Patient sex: F
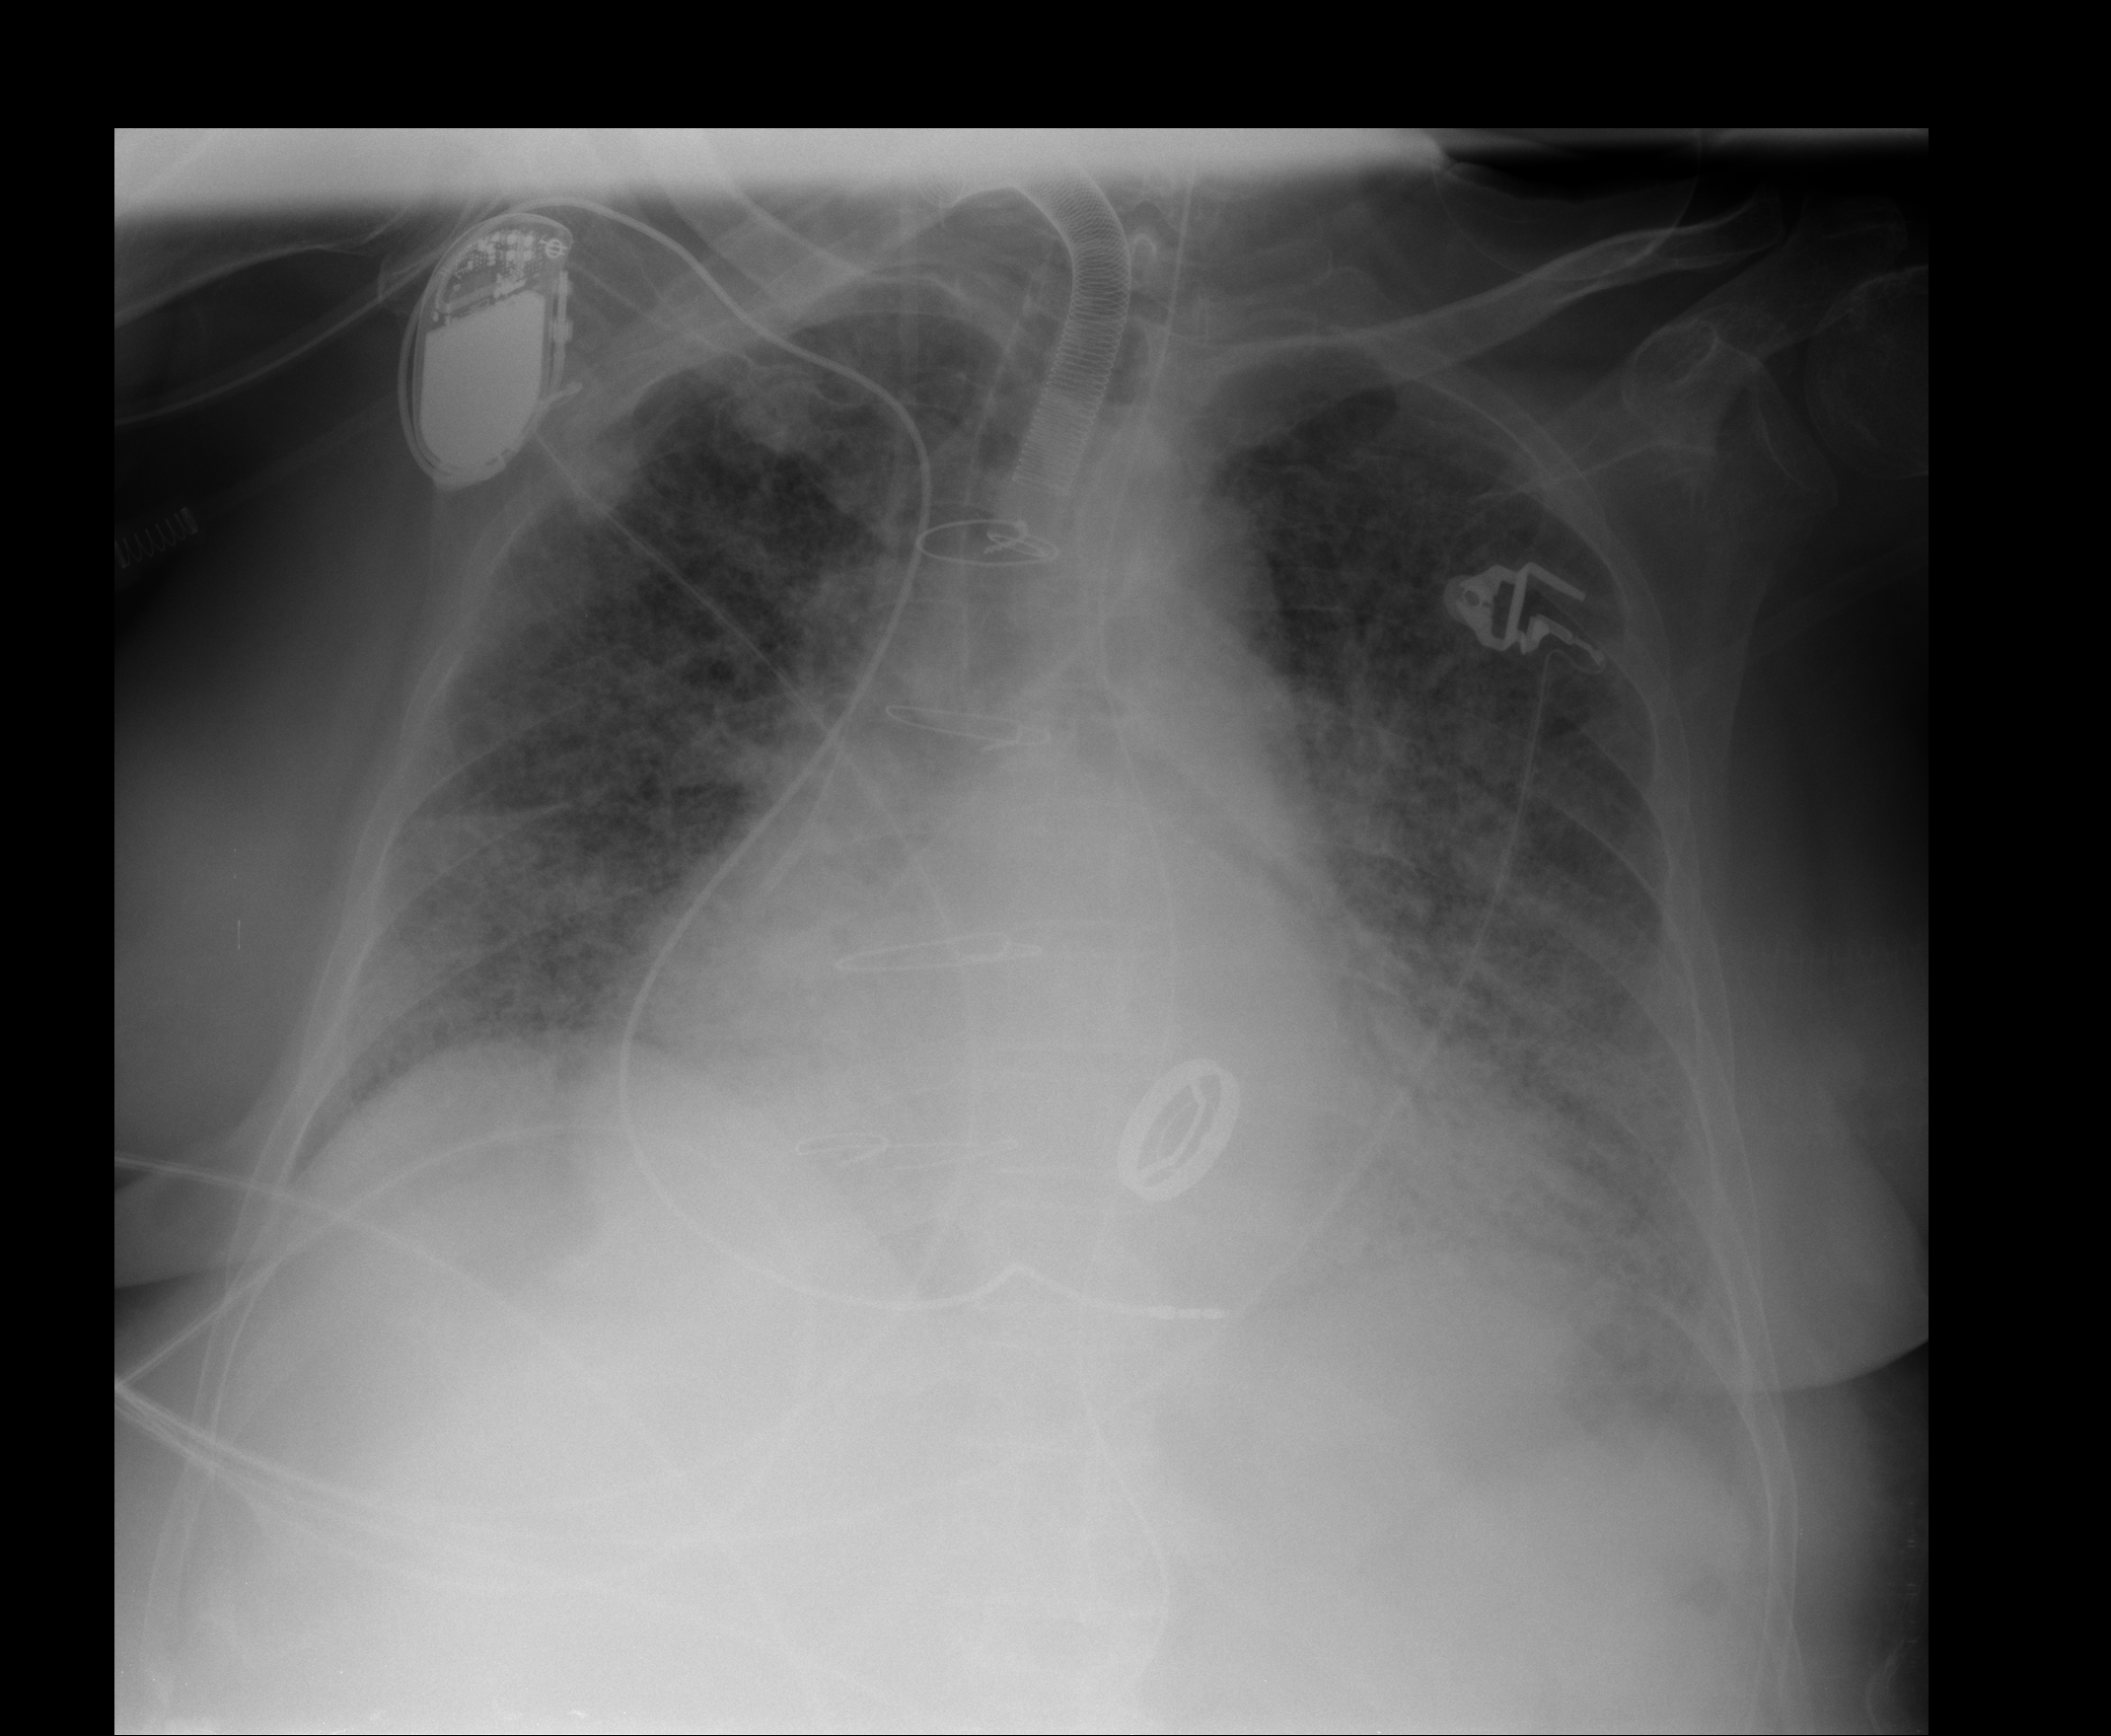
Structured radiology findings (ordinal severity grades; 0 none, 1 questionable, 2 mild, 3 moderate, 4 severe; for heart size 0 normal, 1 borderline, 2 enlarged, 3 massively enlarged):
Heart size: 2
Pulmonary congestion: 4
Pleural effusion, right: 1
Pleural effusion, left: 1
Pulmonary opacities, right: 4
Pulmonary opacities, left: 4
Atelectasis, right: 3
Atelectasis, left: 3